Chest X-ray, AP view. Patient: 49 years old, sex M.
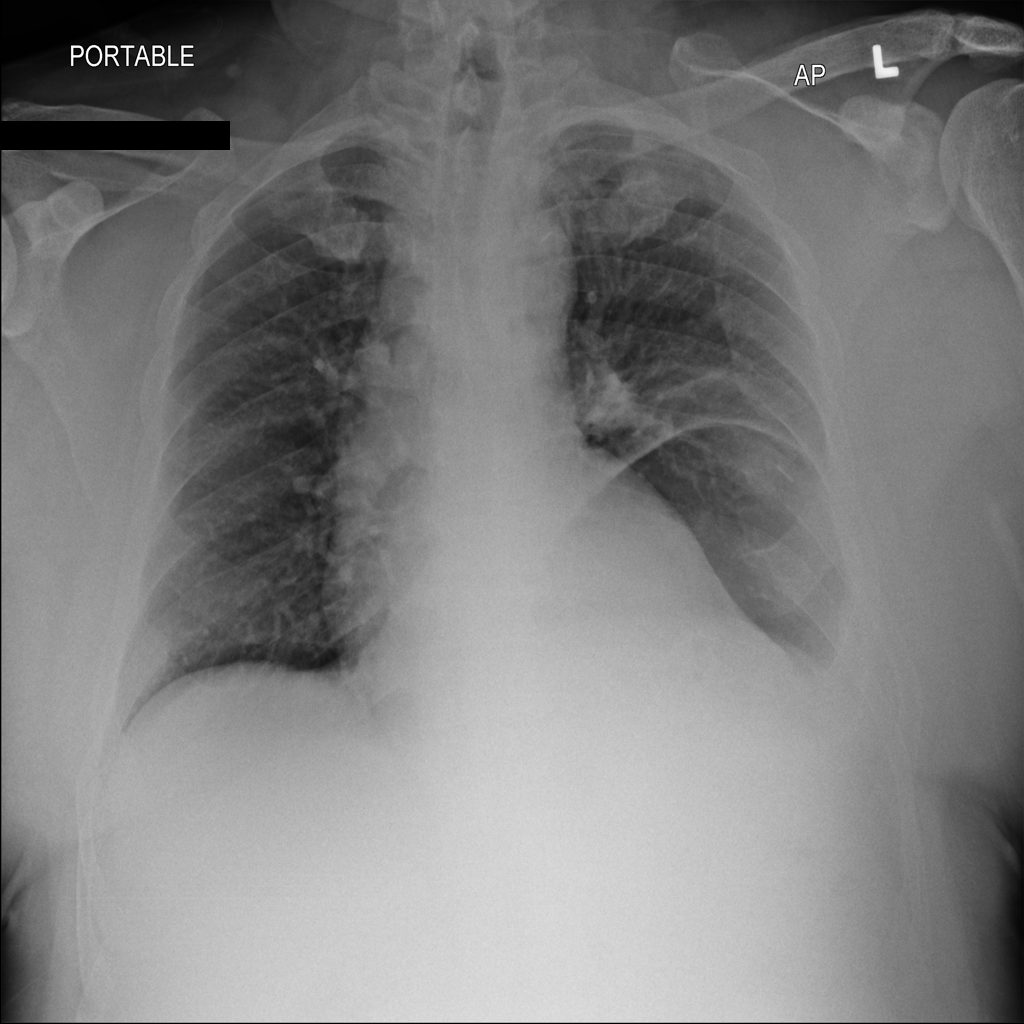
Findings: No Finding